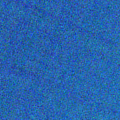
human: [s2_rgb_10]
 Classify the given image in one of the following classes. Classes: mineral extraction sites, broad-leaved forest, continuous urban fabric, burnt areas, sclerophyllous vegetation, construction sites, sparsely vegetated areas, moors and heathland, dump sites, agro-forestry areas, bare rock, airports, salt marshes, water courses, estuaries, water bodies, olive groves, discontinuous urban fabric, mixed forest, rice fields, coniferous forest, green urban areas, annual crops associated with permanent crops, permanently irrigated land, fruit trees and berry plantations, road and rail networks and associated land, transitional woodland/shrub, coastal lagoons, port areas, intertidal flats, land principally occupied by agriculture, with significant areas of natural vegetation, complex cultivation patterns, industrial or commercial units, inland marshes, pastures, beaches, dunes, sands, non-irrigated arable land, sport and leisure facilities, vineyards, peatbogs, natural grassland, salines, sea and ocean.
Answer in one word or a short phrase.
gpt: sea and ocean